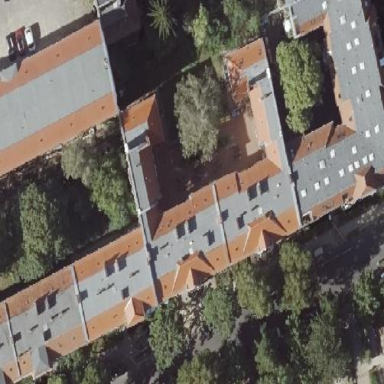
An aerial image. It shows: Residential building with double saltbox roof shape.